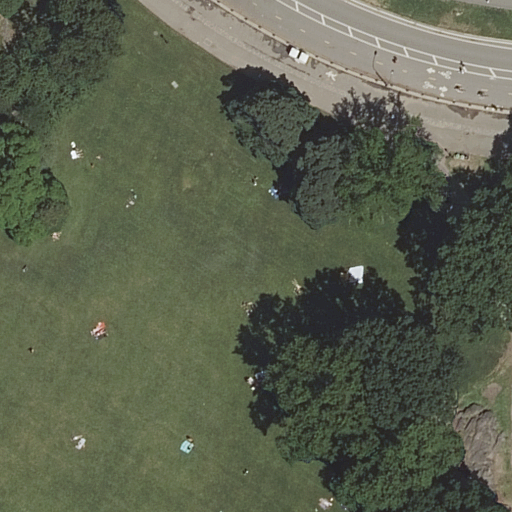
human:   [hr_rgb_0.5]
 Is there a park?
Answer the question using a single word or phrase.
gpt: yes

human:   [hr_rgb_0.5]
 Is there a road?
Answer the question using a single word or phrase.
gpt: yes

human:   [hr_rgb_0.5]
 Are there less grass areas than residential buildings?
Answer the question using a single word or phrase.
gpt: no

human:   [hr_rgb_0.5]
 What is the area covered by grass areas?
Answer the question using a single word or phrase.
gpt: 0m2

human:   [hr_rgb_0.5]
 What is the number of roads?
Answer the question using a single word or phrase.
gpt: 4

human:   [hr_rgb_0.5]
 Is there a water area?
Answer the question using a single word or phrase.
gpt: no

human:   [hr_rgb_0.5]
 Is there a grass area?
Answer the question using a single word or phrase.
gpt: yes

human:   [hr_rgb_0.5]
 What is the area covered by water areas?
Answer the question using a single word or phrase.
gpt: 0m2

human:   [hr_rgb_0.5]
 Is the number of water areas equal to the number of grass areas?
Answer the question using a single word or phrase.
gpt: no

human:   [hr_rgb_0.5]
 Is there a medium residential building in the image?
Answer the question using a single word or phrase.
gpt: no

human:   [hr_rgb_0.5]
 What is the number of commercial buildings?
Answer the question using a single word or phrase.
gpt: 0

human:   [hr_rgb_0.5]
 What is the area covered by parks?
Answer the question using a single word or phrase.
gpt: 10627m2

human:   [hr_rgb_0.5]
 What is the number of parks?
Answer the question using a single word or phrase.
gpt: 1

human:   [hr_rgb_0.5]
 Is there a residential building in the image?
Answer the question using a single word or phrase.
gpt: no

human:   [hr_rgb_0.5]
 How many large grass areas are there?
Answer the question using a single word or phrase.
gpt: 0

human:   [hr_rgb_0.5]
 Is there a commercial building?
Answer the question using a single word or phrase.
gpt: no

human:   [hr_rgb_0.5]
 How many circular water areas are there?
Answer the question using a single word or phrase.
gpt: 0

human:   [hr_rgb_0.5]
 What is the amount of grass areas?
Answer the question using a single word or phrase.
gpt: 1

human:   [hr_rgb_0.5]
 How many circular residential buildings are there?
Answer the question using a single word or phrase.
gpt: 0

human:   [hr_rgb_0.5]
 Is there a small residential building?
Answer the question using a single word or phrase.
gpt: no

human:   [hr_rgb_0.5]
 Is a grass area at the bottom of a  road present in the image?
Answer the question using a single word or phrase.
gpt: yes

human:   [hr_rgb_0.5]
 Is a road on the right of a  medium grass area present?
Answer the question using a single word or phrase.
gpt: no

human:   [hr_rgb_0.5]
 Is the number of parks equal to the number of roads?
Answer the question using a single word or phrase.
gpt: no

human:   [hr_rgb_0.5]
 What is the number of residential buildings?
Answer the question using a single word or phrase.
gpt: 0

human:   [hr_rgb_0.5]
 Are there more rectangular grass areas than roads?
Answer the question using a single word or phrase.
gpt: no

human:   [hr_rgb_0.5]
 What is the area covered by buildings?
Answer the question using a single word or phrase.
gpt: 0m2

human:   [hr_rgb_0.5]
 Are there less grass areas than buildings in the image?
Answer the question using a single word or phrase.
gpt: no

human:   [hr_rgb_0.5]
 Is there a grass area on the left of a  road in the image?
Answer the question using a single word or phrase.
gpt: no

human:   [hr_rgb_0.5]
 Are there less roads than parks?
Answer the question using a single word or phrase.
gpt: no

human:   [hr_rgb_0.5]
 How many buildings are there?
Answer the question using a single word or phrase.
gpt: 0

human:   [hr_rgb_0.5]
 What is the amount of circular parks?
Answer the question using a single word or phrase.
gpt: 0

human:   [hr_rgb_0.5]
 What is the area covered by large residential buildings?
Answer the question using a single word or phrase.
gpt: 0m2

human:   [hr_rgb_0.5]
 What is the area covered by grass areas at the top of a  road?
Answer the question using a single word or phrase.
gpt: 0m2

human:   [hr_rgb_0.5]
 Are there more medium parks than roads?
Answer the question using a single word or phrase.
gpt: no

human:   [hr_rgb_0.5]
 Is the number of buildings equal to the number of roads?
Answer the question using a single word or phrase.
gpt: no

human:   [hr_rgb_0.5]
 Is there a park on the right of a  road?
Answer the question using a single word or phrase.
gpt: yes

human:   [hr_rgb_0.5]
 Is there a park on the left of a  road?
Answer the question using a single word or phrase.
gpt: no

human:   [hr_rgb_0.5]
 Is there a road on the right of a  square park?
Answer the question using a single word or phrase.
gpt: no

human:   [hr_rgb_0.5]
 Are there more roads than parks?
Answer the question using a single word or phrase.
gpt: yes

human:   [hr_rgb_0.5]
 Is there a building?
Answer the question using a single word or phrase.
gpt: no

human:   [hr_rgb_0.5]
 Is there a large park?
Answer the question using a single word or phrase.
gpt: yes

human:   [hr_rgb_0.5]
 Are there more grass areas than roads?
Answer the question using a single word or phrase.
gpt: no

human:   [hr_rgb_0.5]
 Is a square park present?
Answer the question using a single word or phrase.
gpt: no

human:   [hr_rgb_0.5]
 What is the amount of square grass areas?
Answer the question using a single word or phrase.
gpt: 0

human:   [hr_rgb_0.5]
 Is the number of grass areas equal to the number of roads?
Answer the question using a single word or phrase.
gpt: no

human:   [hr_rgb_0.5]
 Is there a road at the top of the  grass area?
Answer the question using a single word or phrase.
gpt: yes

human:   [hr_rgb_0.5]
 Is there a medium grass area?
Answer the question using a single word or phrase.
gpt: no

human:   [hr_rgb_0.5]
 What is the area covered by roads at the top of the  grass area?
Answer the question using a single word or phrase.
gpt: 0m2

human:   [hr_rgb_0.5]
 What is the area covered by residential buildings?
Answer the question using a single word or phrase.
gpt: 0m2

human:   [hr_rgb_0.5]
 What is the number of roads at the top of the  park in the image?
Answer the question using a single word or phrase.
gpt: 0

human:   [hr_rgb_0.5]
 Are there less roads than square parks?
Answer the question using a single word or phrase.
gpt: no

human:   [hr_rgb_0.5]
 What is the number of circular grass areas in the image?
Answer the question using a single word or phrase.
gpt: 0

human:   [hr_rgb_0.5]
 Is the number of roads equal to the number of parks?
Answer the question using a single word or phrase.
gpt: no

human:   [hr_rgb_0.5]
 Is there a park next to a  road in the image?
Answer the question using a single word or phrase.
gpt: yes

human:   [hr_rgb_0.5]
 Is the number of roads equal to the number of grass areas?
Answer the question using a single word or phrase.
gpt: no

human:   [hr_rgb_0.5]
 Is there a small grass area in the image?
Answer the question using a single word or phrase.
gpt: yes

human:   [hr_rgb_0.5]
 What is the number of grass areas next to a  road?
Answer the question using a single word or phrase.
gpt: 1

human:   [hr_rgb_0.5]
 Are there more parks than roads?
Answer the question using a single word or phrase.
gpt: no

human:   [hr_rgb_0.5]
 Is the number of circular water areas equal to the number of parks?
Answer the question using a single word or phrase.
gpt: no

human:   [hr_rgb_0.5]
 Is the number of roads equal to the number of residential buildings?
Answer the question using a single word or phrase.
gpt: no

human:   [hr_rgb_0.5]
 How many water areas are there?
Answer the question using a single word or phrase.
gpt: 0

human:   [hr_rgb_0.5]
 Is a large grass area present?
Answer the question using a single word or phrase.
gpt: no

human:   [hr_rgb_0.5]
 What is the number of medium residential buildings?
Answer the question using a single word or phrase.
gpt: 0

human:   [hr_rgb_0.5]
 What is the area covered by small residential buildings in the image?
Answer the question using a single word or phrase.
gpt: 0m2